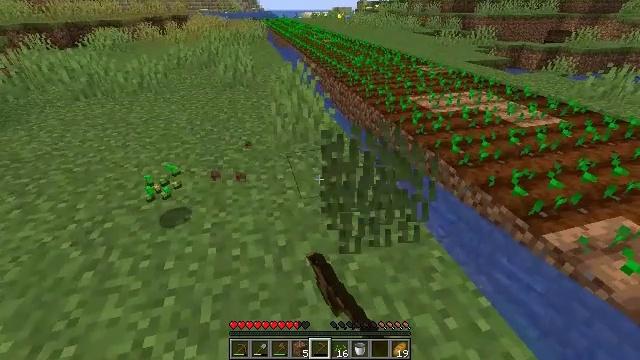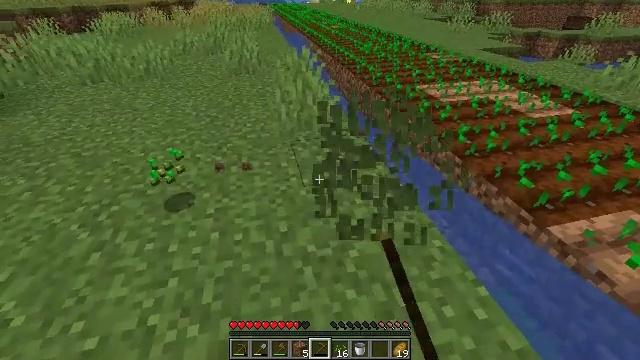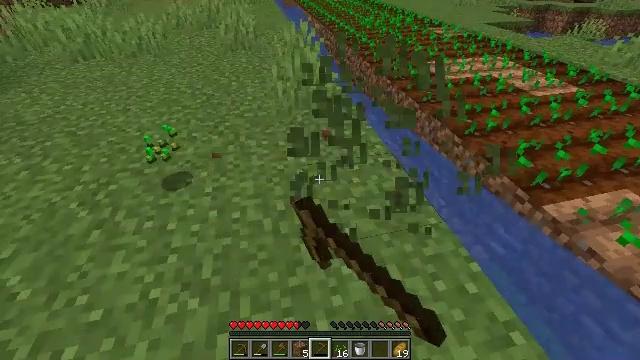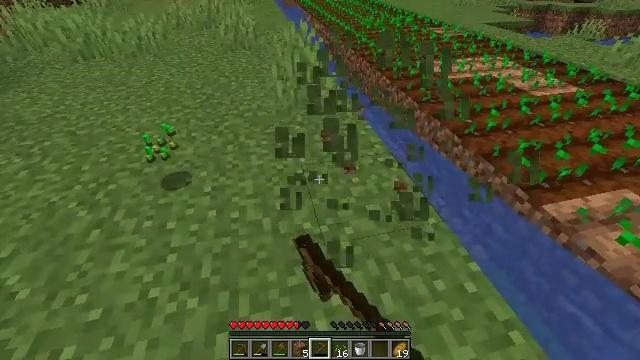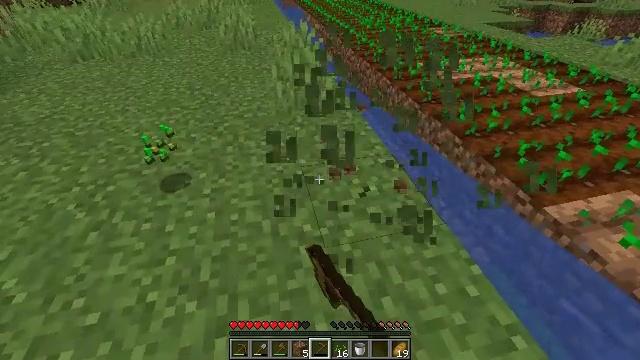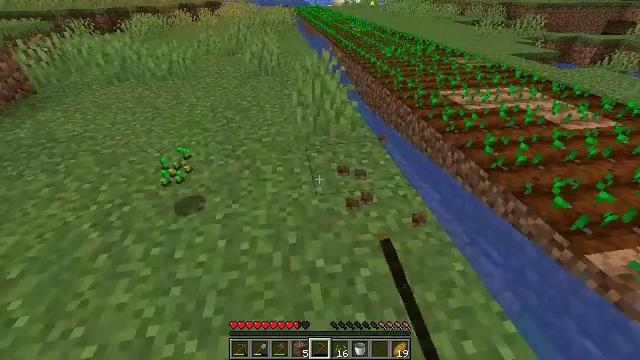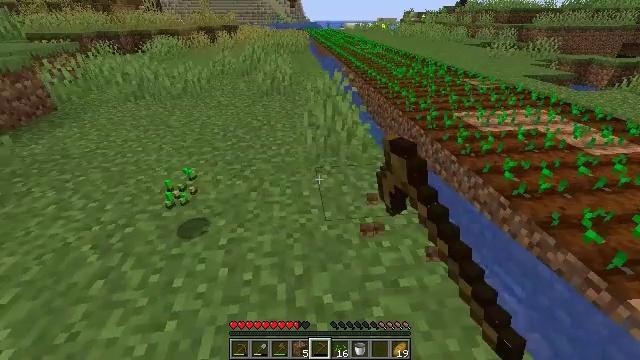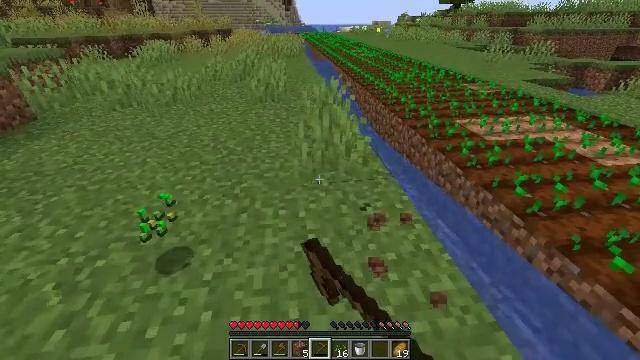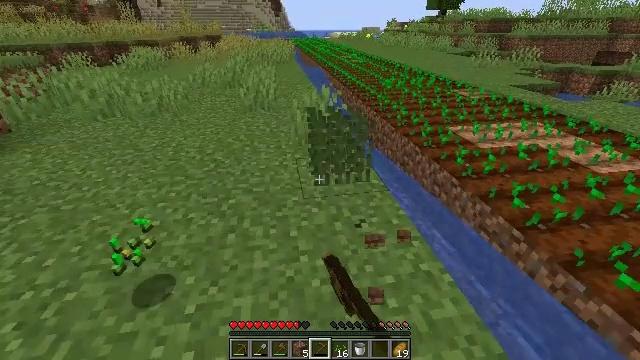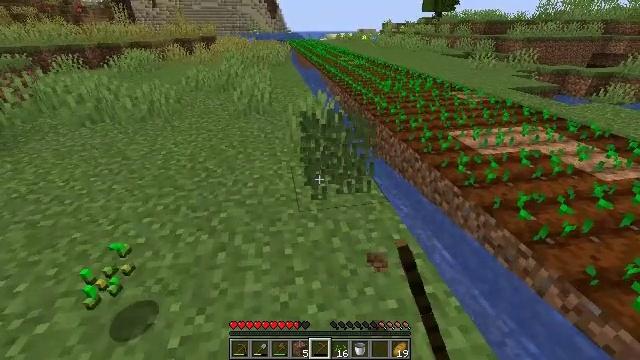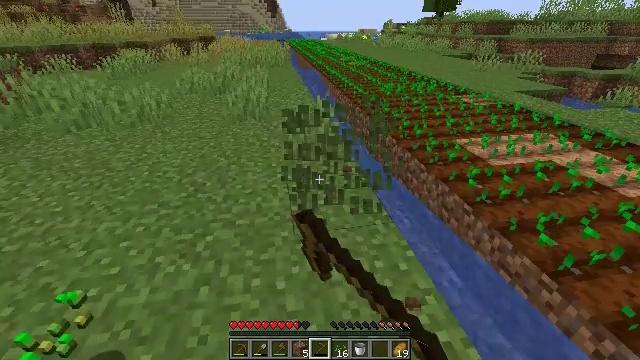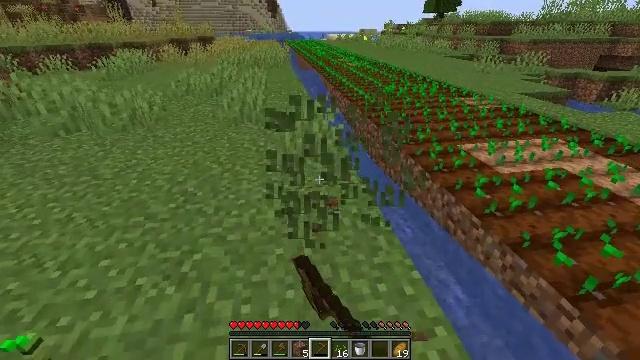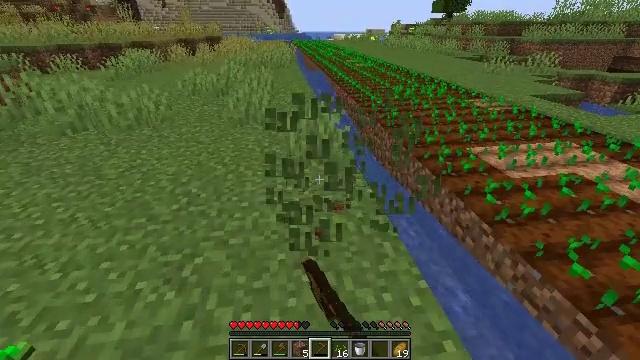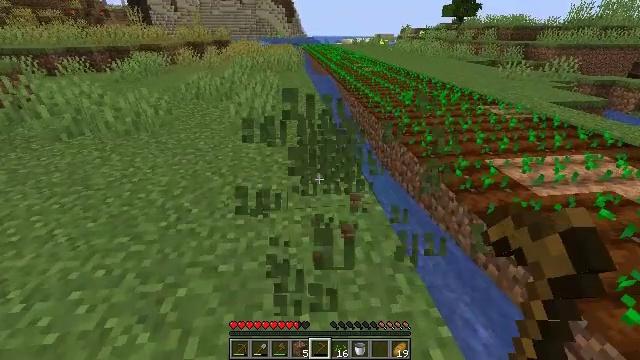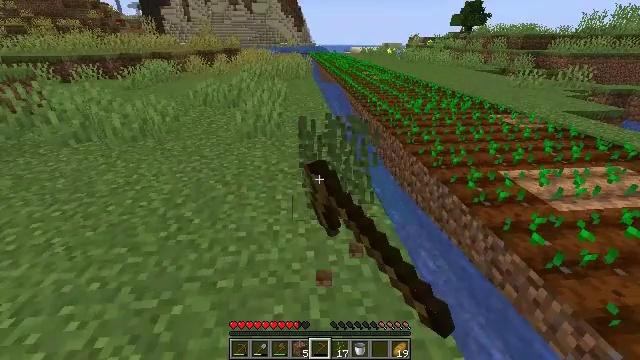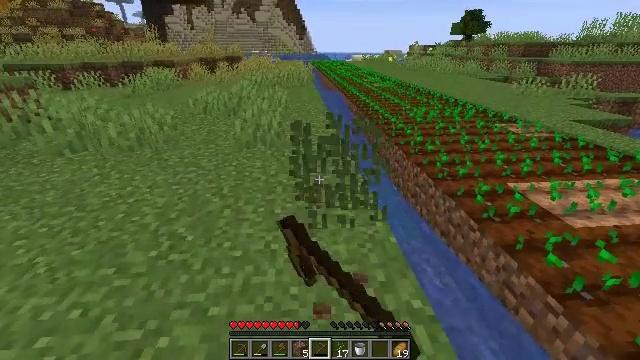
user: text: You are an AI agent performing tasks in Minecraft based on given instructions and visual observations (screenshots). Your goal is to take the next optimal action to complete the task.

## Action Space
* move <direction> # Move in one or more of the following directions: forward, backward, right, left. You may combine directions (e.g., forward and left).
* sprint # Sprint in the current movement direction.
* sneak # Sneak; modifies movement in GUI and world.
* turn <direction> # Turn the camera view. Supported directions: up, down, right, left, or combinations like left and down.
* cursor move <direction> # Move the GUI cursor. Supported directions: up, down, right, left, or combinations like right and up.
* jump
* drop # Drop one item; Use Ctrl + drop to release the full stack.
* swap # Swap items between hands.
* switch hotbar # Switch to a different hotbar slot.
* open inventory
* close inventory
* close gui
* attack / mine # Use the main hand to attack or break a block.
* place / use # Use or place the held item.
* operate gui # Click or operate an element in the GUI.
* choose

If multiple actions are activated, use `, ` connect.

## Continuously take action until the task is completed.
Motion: motion action
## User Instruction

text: Gather grass on the ground.
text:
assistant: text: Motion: turn left and down, attack / mine
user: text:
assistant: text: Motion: turn down, attack / mine
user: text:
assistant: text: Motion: attack / mine
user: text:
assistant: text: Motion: move forward, attack / mine
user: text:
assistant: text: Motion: move forward, turn left and up, attack / mine
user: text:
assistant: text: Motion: move forward, turn left and up, attack / mine
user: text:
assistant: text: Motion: move forward, attack / mine
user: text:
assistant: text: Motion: move forward, turn right and up, attack / mine
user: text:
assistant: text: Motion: move forward, attack / mine
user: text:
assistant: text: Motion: move forward, attack / mine
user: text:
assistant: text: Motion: move forward, attack / mine
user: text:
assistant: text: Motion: move forward, turn left, attack / mine
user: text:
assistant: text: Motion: move forward, turn left, attack / mine
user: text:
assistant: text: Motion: move forward, turn left and up, attack / mine
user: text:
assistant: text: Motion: move forward, turn up, attack / mine
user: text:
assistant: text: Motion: move forward, attack / mine
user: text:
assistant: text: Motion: move forward, attack / mine
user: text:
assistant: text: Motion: move forward, attack / mine
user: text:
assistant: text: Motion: move forward, attack / mine
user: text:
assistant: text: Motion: move forward and move left, turn left, attack / mine
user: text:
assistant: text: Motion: move forward and move left, turn left, attack / mine
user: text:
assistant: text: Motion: move forward and move left, turn left, attack / mine
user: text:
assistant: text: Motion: move forward and move left, turn left, attack / mine
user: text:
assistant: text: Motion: move forward and move left, attack / mine
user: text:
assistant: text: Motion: move forward and move left, turn left, attack / mine
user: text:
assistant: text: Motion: move forward and move left, turn left, attack / mine
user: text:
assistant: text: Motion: move forward and move left, turn left, attack / mine
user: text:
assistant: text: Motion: move forward and move left, turn left, attack / mine
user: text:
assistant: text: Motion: move forward and move left, turn left, attack / mine
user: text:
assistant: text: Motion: move forward and move left, turn left, attack / mine